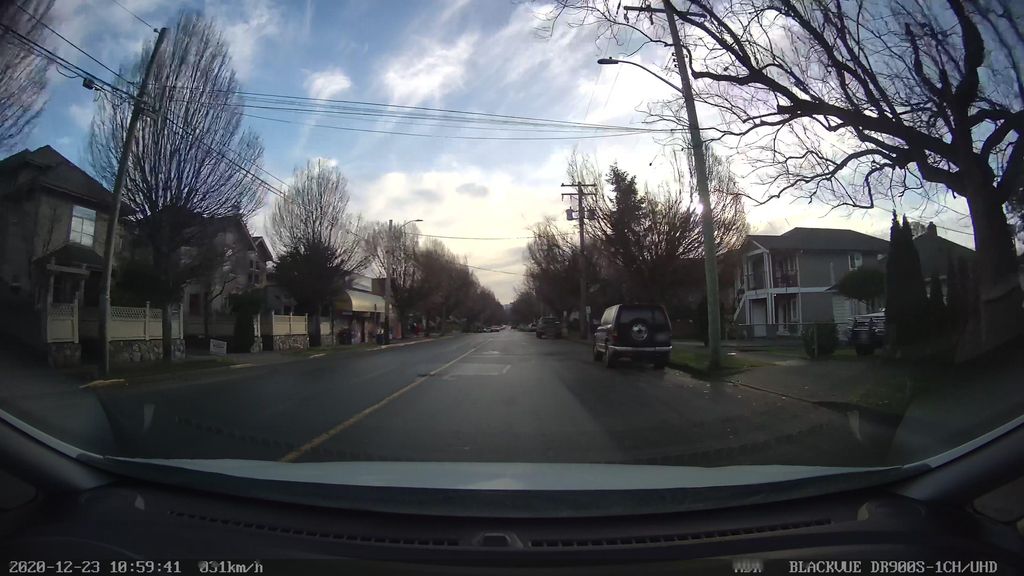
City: victoria